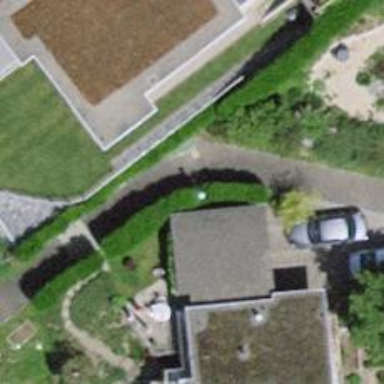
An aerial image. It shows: Hedge acting as barrier.